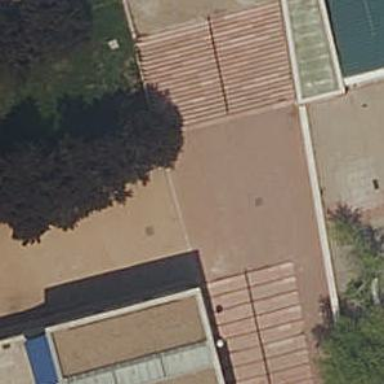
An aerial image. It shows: Set of steps on the road.